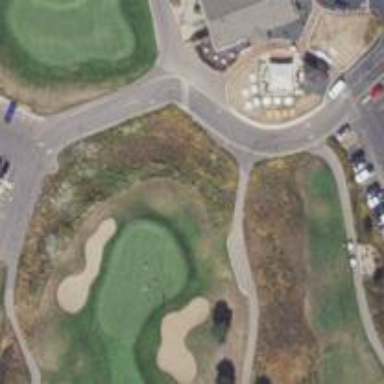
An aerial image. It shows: Path designated for golf carts.